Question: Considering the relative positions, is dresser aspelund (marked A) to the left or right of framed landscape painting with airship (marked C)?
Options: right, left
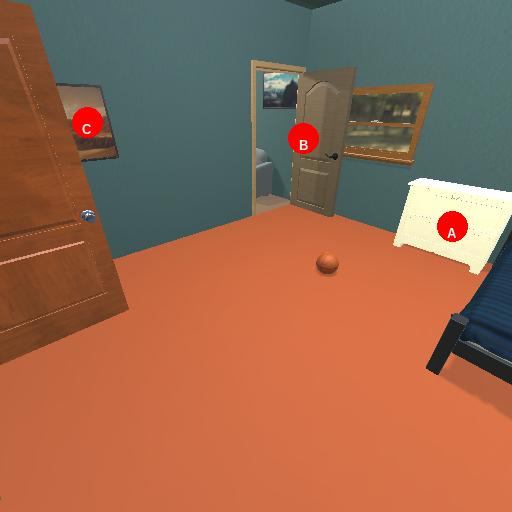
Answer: right